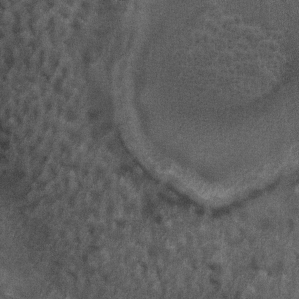
Label: non_frost